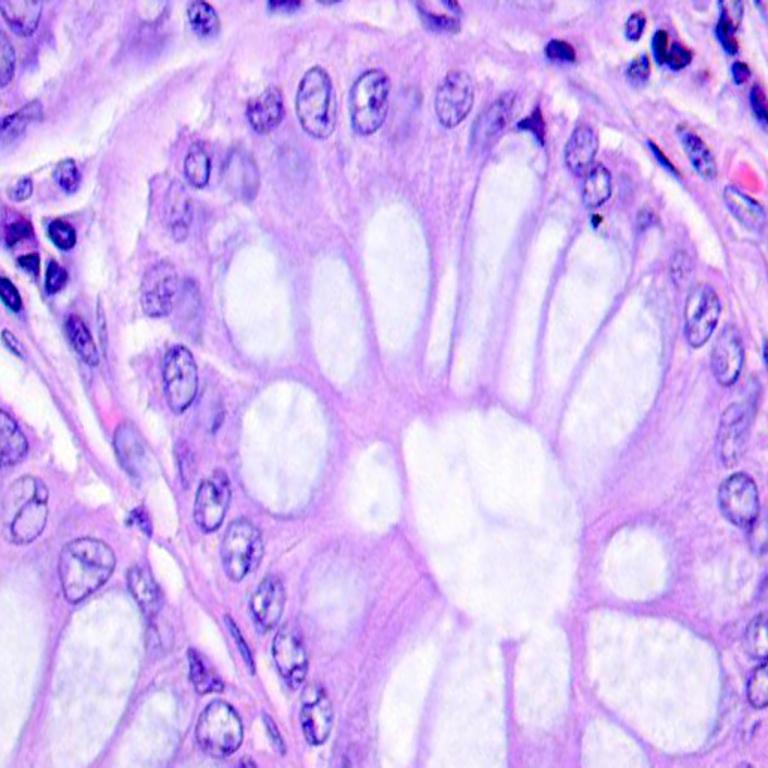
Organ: colon
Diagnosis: benign